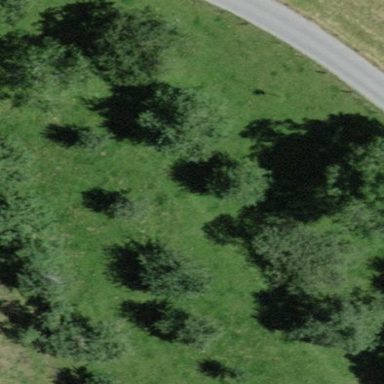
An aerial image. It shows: Orchard.